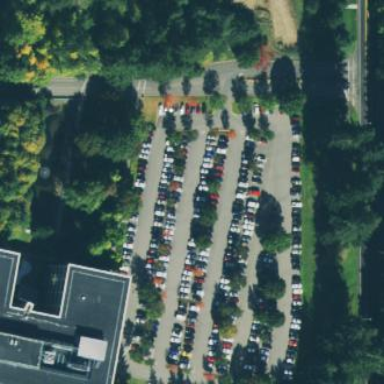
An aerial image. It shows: Parking area with surface.